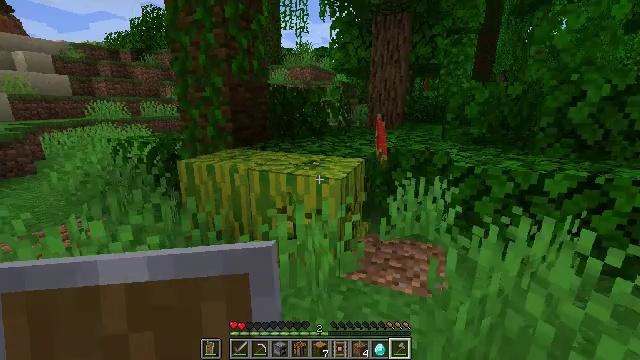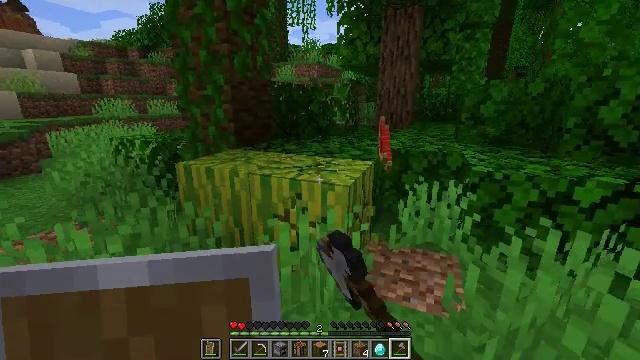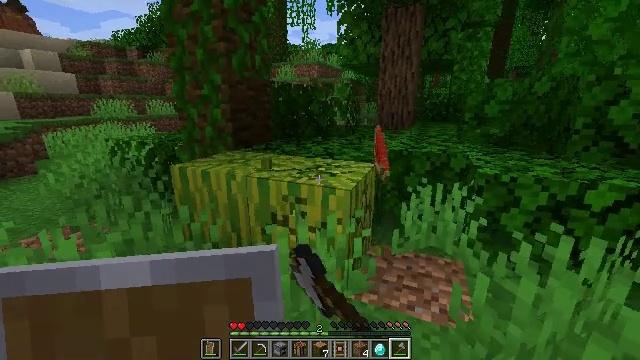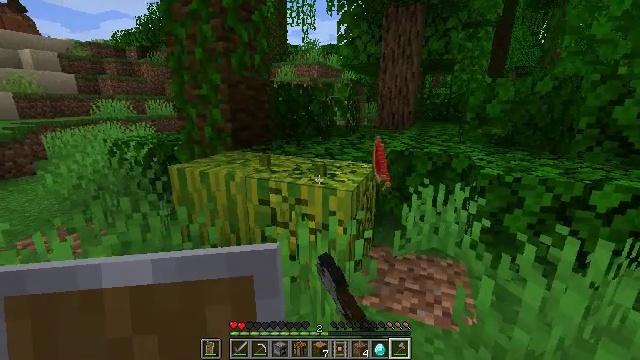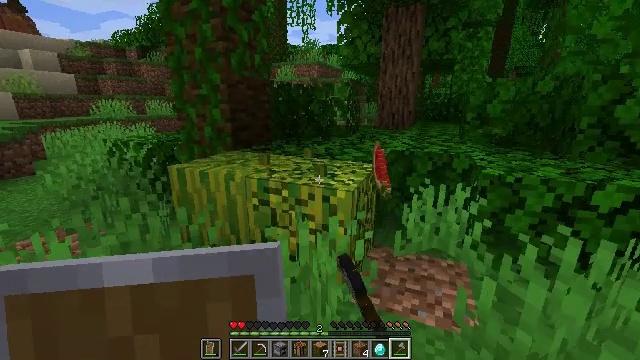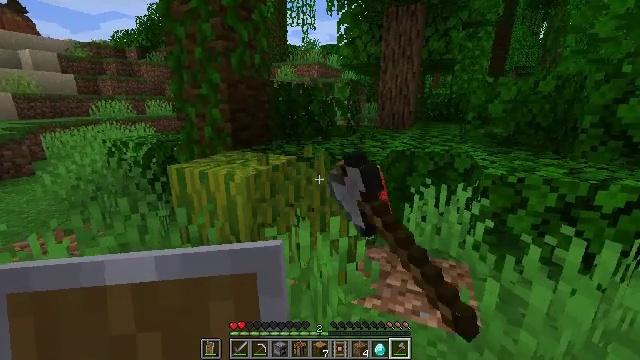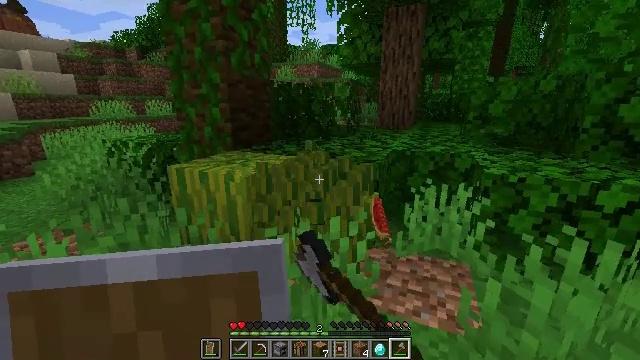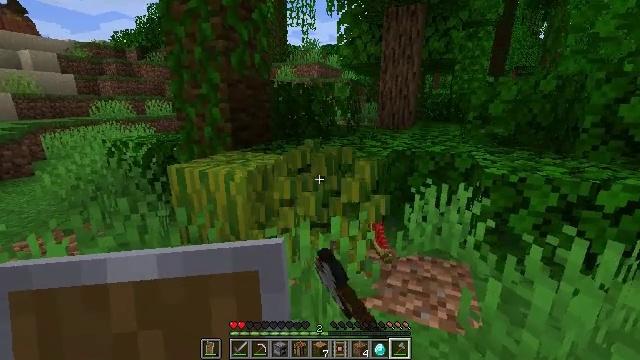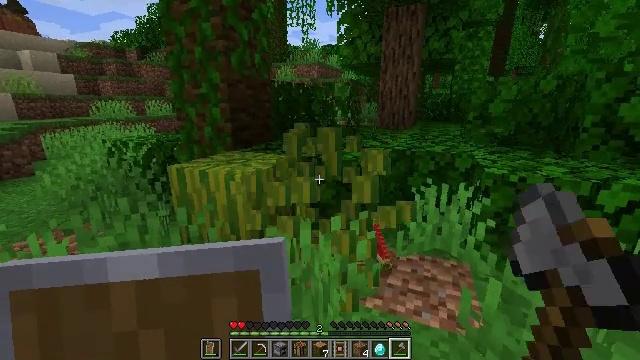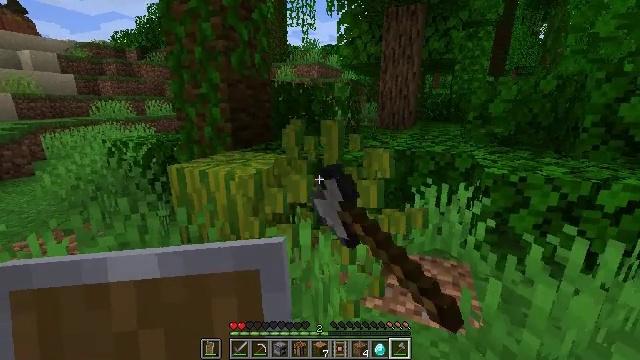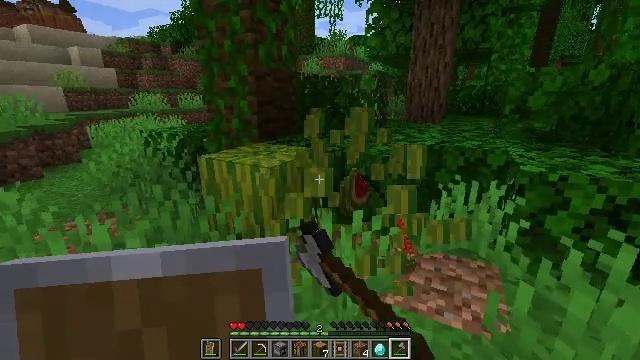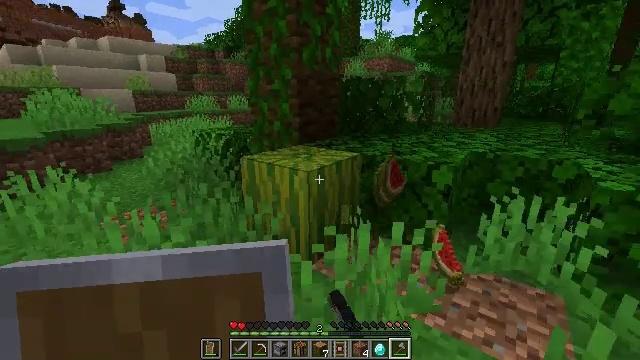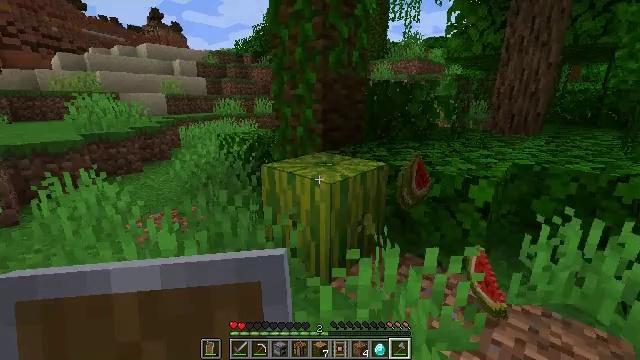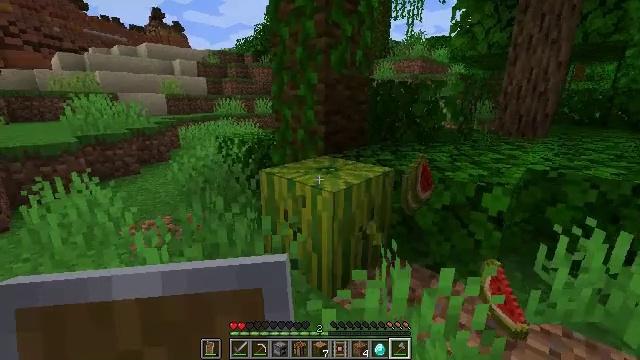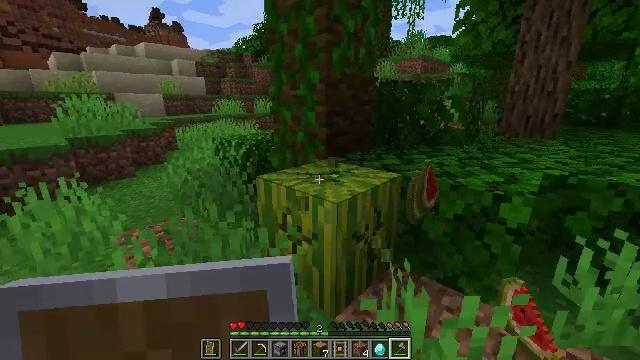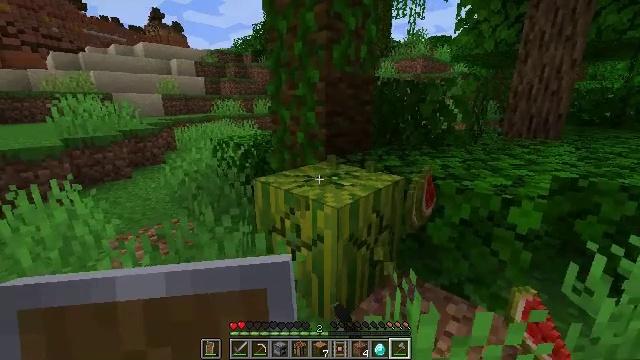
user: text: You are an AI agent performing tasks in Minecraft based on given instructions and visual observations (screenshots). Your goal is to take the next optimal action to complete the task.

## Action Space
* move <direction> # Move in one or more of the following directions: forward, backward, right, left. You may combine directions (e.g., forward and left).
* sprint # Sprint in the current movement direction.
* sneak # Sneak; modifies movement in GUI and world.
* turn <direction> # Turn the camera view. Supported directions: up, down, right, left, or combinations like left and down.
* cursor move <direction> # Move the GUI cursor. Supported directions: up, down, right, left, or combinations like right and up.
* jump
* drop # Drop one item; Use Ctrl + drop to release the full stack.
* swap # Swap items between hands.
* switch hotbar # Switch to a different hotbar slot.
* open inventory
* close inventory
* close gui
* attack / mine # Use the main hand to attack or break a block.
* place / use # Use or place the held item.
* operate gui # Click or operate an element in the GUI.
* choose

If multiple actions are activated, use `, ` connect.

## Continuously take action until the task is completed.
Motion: motion action
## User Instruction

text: Attack the melon to collect it.
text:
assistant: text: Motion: turn left, attack / mine
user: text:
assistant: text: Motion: attack / mine
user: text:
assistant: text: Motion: attack / mine
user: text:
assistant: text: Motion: attack / mine
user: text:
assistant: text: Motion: attack / mine
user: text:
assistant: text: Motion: attack / mine
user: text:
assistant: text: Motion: attack / mine
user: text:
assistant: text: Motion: attack / mine
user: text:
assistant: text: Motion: attack / mine
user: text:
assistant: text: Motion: turn left and down, attack / mine
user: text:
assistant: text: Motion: move forward, turn left, attack / mine
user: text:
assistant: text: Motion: move forward, turn left, attack / mine
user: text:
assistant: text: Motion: move forward, attack / mine
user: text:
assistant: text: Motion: move forward, attack / mine
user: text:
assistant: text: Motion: attack / mine
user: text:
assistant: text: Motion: attack / mine
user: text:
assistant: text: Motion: attack / mine
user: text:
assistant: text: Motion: attack / mine
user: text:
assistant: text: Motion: turn down, attack / mine
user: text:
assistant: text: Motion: turn down, attack / mine
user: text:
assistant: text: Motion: attack / mine
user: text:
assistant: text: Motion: attack / mine
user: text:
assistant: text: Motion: move forward, attack / mine
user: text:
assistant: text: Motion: move forward, attack / mine
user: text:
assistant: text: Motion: attack / mine